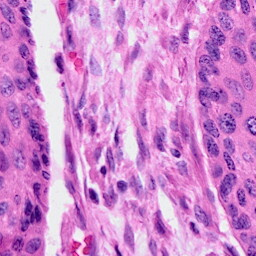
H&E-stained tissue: Cervix